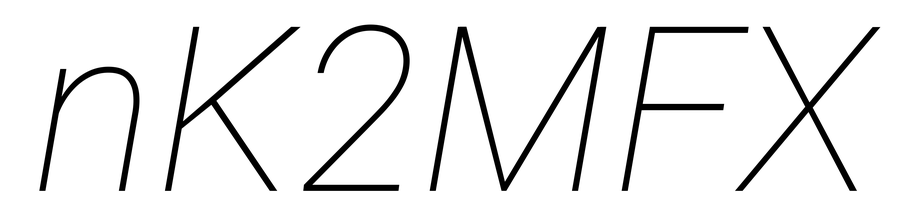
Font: Roboto-Italic_Thin_Italic